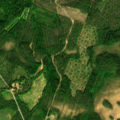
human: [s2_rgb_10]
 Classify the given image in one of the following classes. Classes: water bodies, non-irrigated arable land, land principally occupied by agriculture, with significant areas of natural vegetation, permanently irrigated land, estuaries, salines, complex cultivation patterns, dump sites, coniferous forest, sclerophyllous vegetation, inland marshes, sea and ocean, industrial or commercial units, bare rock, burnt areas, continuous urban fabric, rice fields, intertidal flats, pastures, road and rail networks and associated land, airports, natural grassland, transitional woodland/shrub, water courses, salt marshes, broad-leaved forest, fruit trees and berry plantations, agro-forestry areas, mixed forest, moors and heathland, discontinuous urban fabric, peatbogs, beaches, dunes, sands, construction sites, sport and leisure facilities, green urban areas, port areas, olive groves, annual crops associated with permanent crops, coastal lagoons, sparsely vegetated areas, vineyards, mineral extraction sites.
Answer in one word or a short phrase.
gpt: coniferous forest, mixed forest, peatbogs